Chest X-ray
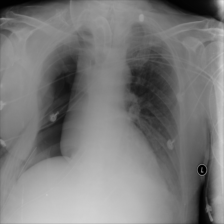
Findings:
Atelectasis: negative
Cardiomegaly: negative
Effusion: negative
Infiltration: negative
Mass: negative
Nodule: positive
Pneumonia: negative
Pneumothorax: negative
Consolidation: negative
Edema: negative
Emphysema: negative
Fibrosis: negative
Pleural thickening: negative
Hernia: negative